Question: For some reason my 'MKMapView' gets an overlay sometimes that covers everything except the view when loaded. You can scroll off to the side after the view loads and view the overlay. Additionally, this problem only exists in ios5 and below, this problem does not occur in ios6. I have found that if you zoom in or out on the map that the overlayed piece of the map will adjust to the new view. For example, if you zoom out then the non-overlayed piece of the map will adjust and get bigger to the new size of your view, but if you then scroll sideways, then the map is still all overlayed in the color defined in the viewForOverlay method. I have no idea why, have been working on this for a while, and Google didn't turn anything up. Here is some of my code:
'''
-(MKOverlayView *)mapView:(MKMapView *)mapView viewForOverlay:(id <MKOverlay>)overlay {
if([overlay class] == [MKPolyline class]){
MKPolylineView *polylineView = [[MKPolylineView alloc] initWithPolyline:overlay];
int lineSize = [self.ud integerForKey:@"lineSize"];
polylineView.lineWidth = lineSize;
NSString *lineColor = [self.ud objectForKey:@"lineColor"];
if([lineColor isEqualToString:@"Red"]){
polylineView.strokeColor = [UIColor redColor];
}else if([lineColor isEqualToString:@"Blue"]){
polylineView.strokeColor = [UIColor blueColor];
}else if ([lineColor isEqualToString:@"Orange"]){
polylineView.strokeColor = [UIColor orangeColor];
}else if([lineColor isEqualToString:@"Green"]){
polylineView.strokeColor = [UIColor greenColor];
}else if([lineColor isEqualToString:@"Black"]){
polylineView.strokeColor = [UIColor blackColor];
}
return polylineView;
}else{
MKOverlayView *overlayToReturn = [[MKOverlayView alloc]initWithOverlay:overlay];
return overlayToReturn;
}
}
'''
This is what I get:

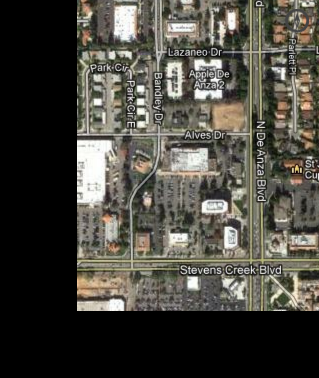
Answer: I suspect the problem is with your creation of the MKPolyline or perhaps the lineSize setting. This code works fine here:
'''
#import <MapKit/MapKit.h>
#import "ViewController.h"
@implementation ViewController
- (void)viewDidLoad
{
[super viewDidLoad];
MKMapView *map = [[MKMapView alloc] initWithFrame:self.view.bounds];
map.delegate = self;
[self.view addSubview:map];
CLLocationCoordinate2D coords[] = { {42,-83}, {32, -84}, {45,-78}, {42,-83} };
MKPolyline *overlay = [MKPolyline polylineWithCoordinates:coords count:4];
[map addOverlay:overlay];
}
-(MKOverlayView *)mapView:(MKMapView *)mapView viewForOverlay:(id <MKOverlay>)overlay {
if([overlay class] == [MKPolyline class]){
MKPolylineView *polylineView = [[MKPolylineView alloc] initWithPolyline:overlay];
int lineSize = 2; //[self.ud integerForKey:@"lineSize"];
polylineView.lineWidth = lineSize;
NSString *lineColor = @"Red"; // [self.ud objectForKey:@"lineColor"];
if([lineColor isEqualToString:@"Red"]){
polylineView.strokeColor = [UIColor redColor];
}else if([lineColor isEqualToString:@"Blue"]){
polylineView.strokeColor = [UIColor blueColor];
}else if ([lineColor isEqualToString:@"Orange"]){
polylineView.strokeColor = [UIColor orangeColor];
}else if([lineColor isEqualToString:@"Green"]){
polylineView.strokeColor = [UIColor greenColor];
}else if([lineColor isEqualToString:@"Black"]){
polylineView.strokeColor = [UIColor blackColor];
}
return polylineView;
}else{
MKOverlayView *overlayToReturn = [[MKOverlayView alloc]initWithOverlay:overlay];
return overlayToReturn;
}
}
@end
'''